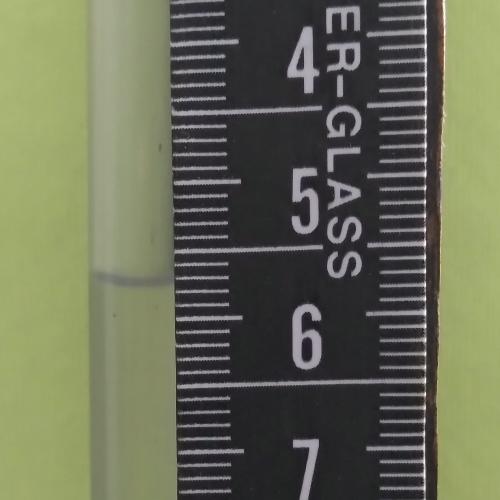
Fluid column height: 5.7 cm